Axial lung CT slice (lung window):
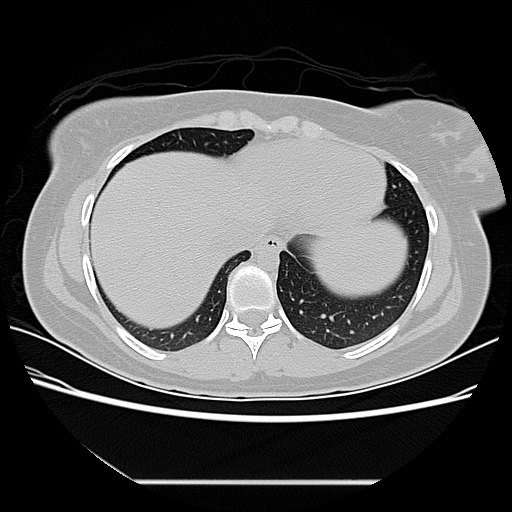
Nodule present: no